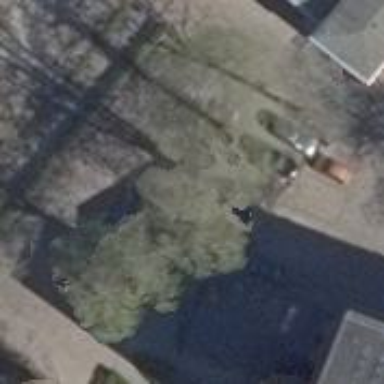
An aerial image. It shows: Evergreen broadleaved tree.